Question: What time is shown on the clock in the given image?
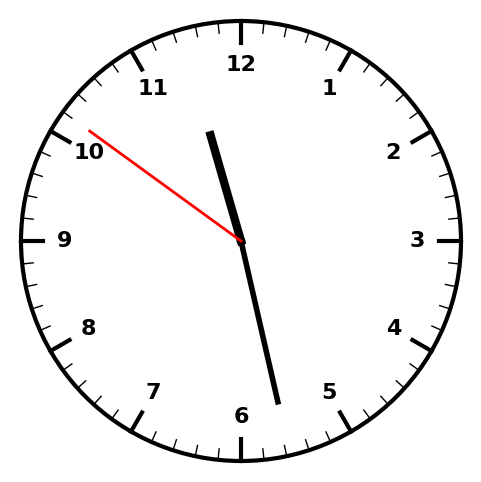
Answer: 11:27:51